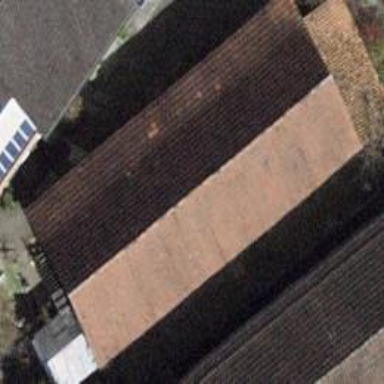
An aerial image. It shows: Shed building with gabled roof.